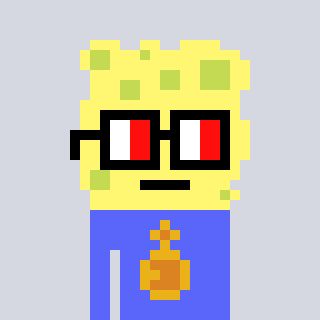
a pixel art character with square glasses with black frames and red eyes, a sponge-shaped head and a purple-colored body on a cool background